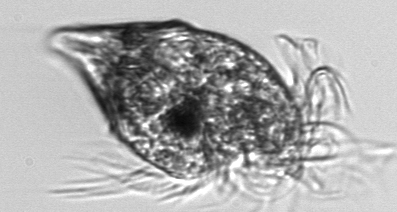
Label: Strombidium_morphotype1